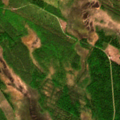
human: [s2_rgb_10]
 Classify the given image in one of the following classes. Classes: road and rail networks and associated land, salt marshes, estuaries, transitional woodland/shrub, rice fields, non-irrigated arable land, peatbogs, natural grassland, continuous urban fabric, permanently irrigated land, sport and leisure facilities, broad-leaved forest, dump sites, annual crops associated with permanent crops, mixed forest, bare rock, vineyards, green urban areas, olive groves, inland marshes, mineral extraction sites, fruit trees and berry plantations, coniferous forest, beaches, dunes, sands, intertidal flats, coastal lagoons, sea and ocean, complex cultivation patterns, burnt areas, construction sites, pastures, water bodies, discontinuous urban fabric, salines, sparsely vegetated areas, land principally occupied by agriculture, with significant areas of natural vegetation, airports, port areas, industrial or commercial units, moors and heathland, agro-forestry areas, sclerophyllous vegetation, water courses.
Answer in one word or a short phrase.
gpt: mixed forest, peatbogs